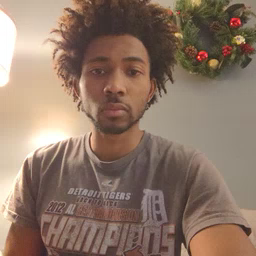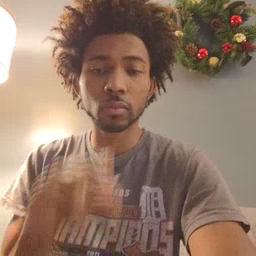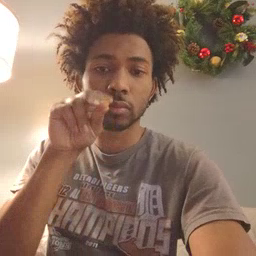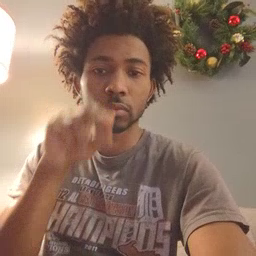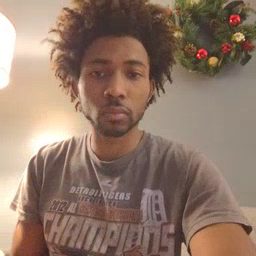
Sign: duck